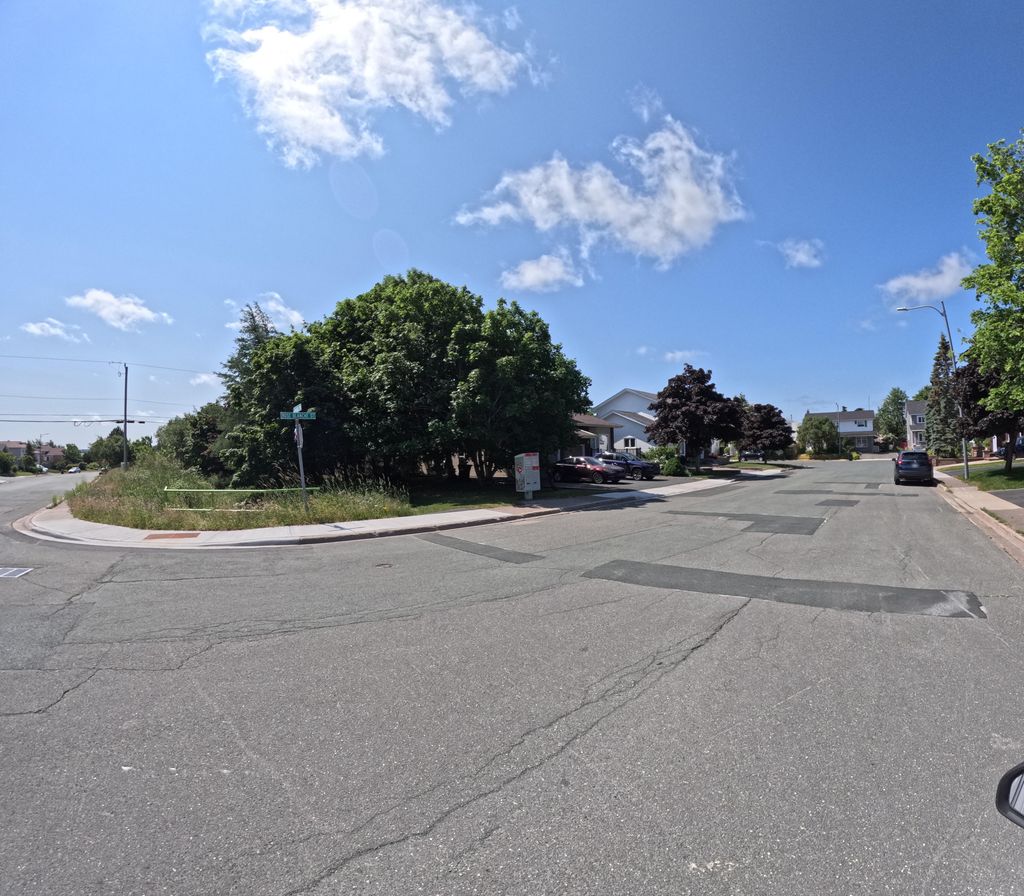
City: st_johns